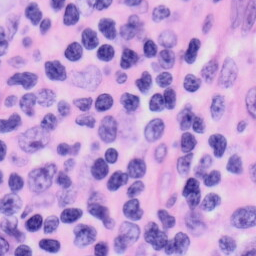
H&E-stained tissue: Skin